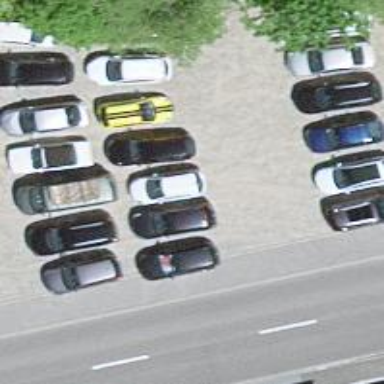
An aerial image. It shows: Parking aisle designated as service road.